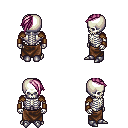
a pixel art fantasy rpg character, male body template, skeleton, leather shoulder armor, robe skirt, pink long mohawk hairstyle, leather bracers, metal boots, four views (front, back, left, right), 2x2 character sprite sheet, small pixel art, hard edges, no anti-aliasing